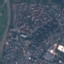
Land use / land cover class: Residential